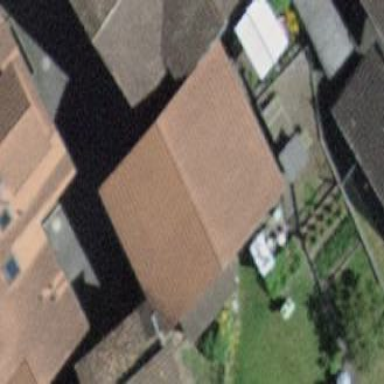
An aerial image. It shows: Rural barn.